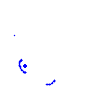
Particle: proton